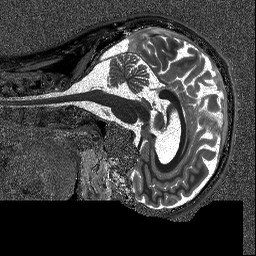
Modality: T1map
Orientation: sagittal
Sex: male